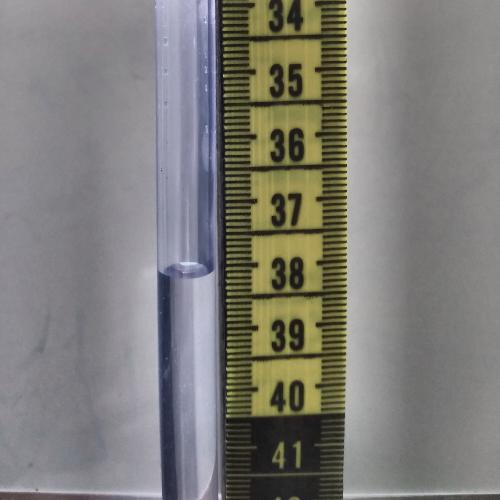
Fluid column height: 38.1 cm